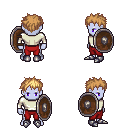
a pixel art fantasy rpg character, male body template, dark elf, purple skin, white long-sleeve shirt, red pants, light blonde bedhead hairstyle, metal boots, shield, four views (front, back, left, right), 2x2 character sprite sheet, small pixel art, hard edges, no anti-aliasing